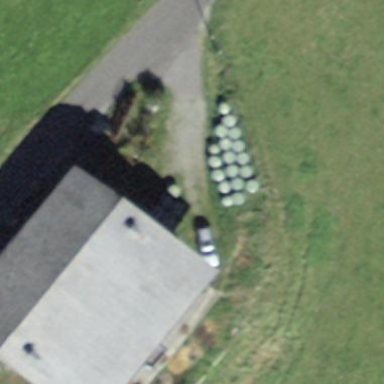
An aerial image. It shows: Rural barn.